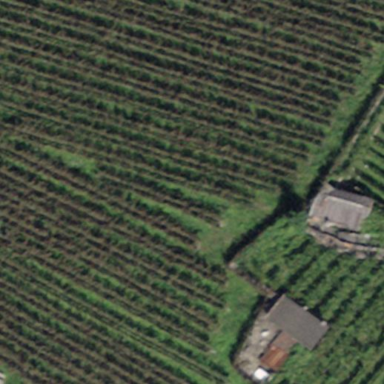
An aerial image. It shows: Vineyard where grapes are grown.